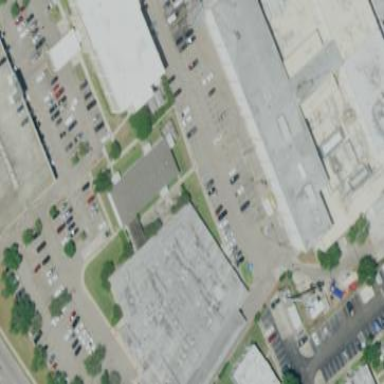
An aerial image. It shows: Office building.